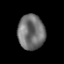
Tissue: prostate
Cell type: T cells
Senescence score: 0.3295
Nuclear area (px): 916
Mean DAPI intensity: 114.32